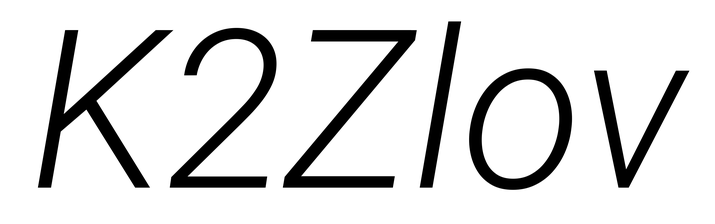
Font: Roboto-Italic_Light_Italic